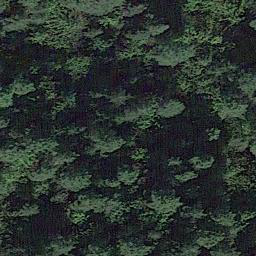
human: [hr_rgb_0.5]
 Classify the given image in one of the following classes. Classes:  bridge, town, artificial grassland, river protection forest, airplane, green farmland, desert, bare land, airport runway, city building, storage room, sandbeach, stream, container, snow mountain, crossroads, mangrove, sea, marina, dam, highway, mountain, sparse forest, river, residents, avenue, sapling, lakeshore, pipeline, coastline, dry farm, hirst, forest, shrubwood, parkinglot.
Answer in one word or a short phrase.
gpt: forest